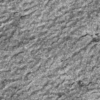
Label: not_dusty